Цилиндрический сосуд с идеальным газом разделен теплонепроницаемыми перегородками на три отсека (см. рисунок; вид на сечение сосуда сверху).  В каждой перегородке есть отверстие, размер которого мал по сравнению с длиной свободного пробега молекул газа. Температуры газа в отсеках сосуда поддерживаются постоянными и равными $T_{1}$, $T_{2}$ и $T_{3}$. Давление в первом отсеке $p_{1}$ известно.
Найдите давления $p_{2}$ и $p_{3}$ во втором и третьем отсеках.
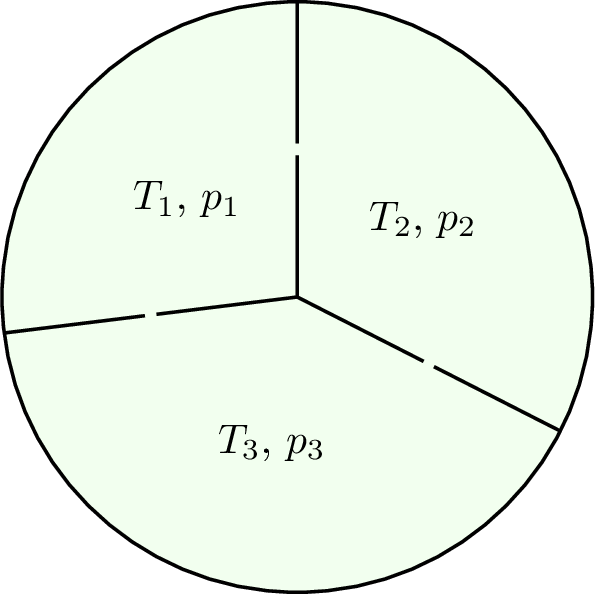
Решение: Пусть $n_{1}$ и $\vec{v}_{1}$, $n_{2}$ и $\vec{v}_{2}$, $n_{3}$ и $\vec{v}_{3}$ — концентрации молекул и средние скорости молекул соответственно в первом, втором и третьем отсеках сосуда. Число ударов молекул о стенку сосуда пропорционально концентрации молекул и их средней скорости. Через каждое отверстие в обе стороны проходит в единицу времени одинаковое число молекул: $n_{1} \vec{v}_{1}=n_{2} \vec{v}_{2}=n_{3} \vec{v}_{3}$. Так как $\vec{v} \sim \sqrt{T}$, $p=n k T$, то отсюда $p_{2}=p_{1} \sqrt{T_{2} / T_{1}}$, $p_{3}=p_{1} \sqrt{T_{3} / T_{1}}$.
Ответ: $$ p_{2}=p_{1} \sqrt{T_{2} / T_{1}}. $$ $$p_{3}=p_{1} \sqrt{T_{3} / T_{1}}. $$
Темы:
T, Термодинамика, Всероссийские, Эффект Кнудсена